Field crop: maize
Growth stage: 2
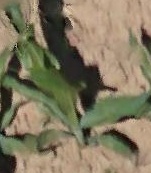
Species: maize